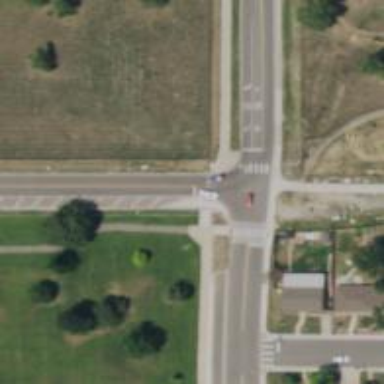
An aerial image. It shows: Stop road.